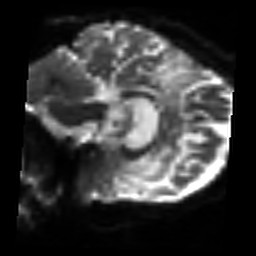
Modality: sbref
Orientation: sagittal
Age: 62
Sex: female
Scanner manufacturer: siemens
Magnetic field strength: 3 T
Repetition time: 3.2 s
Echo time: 0.081 s